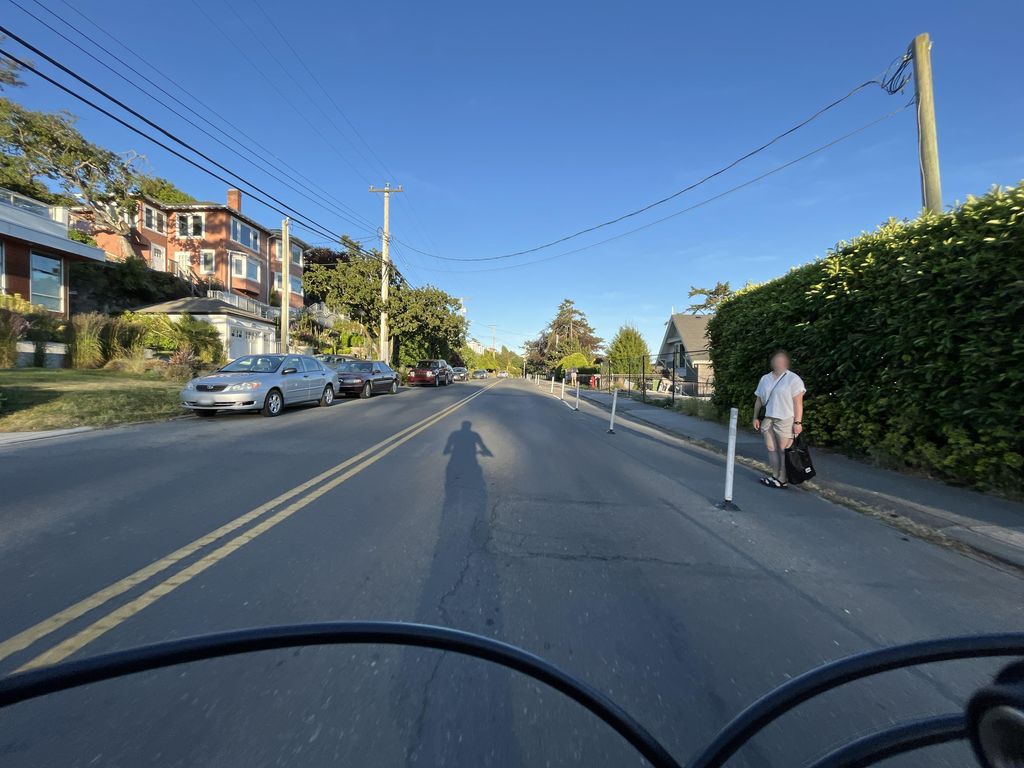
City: victoria